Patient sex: F
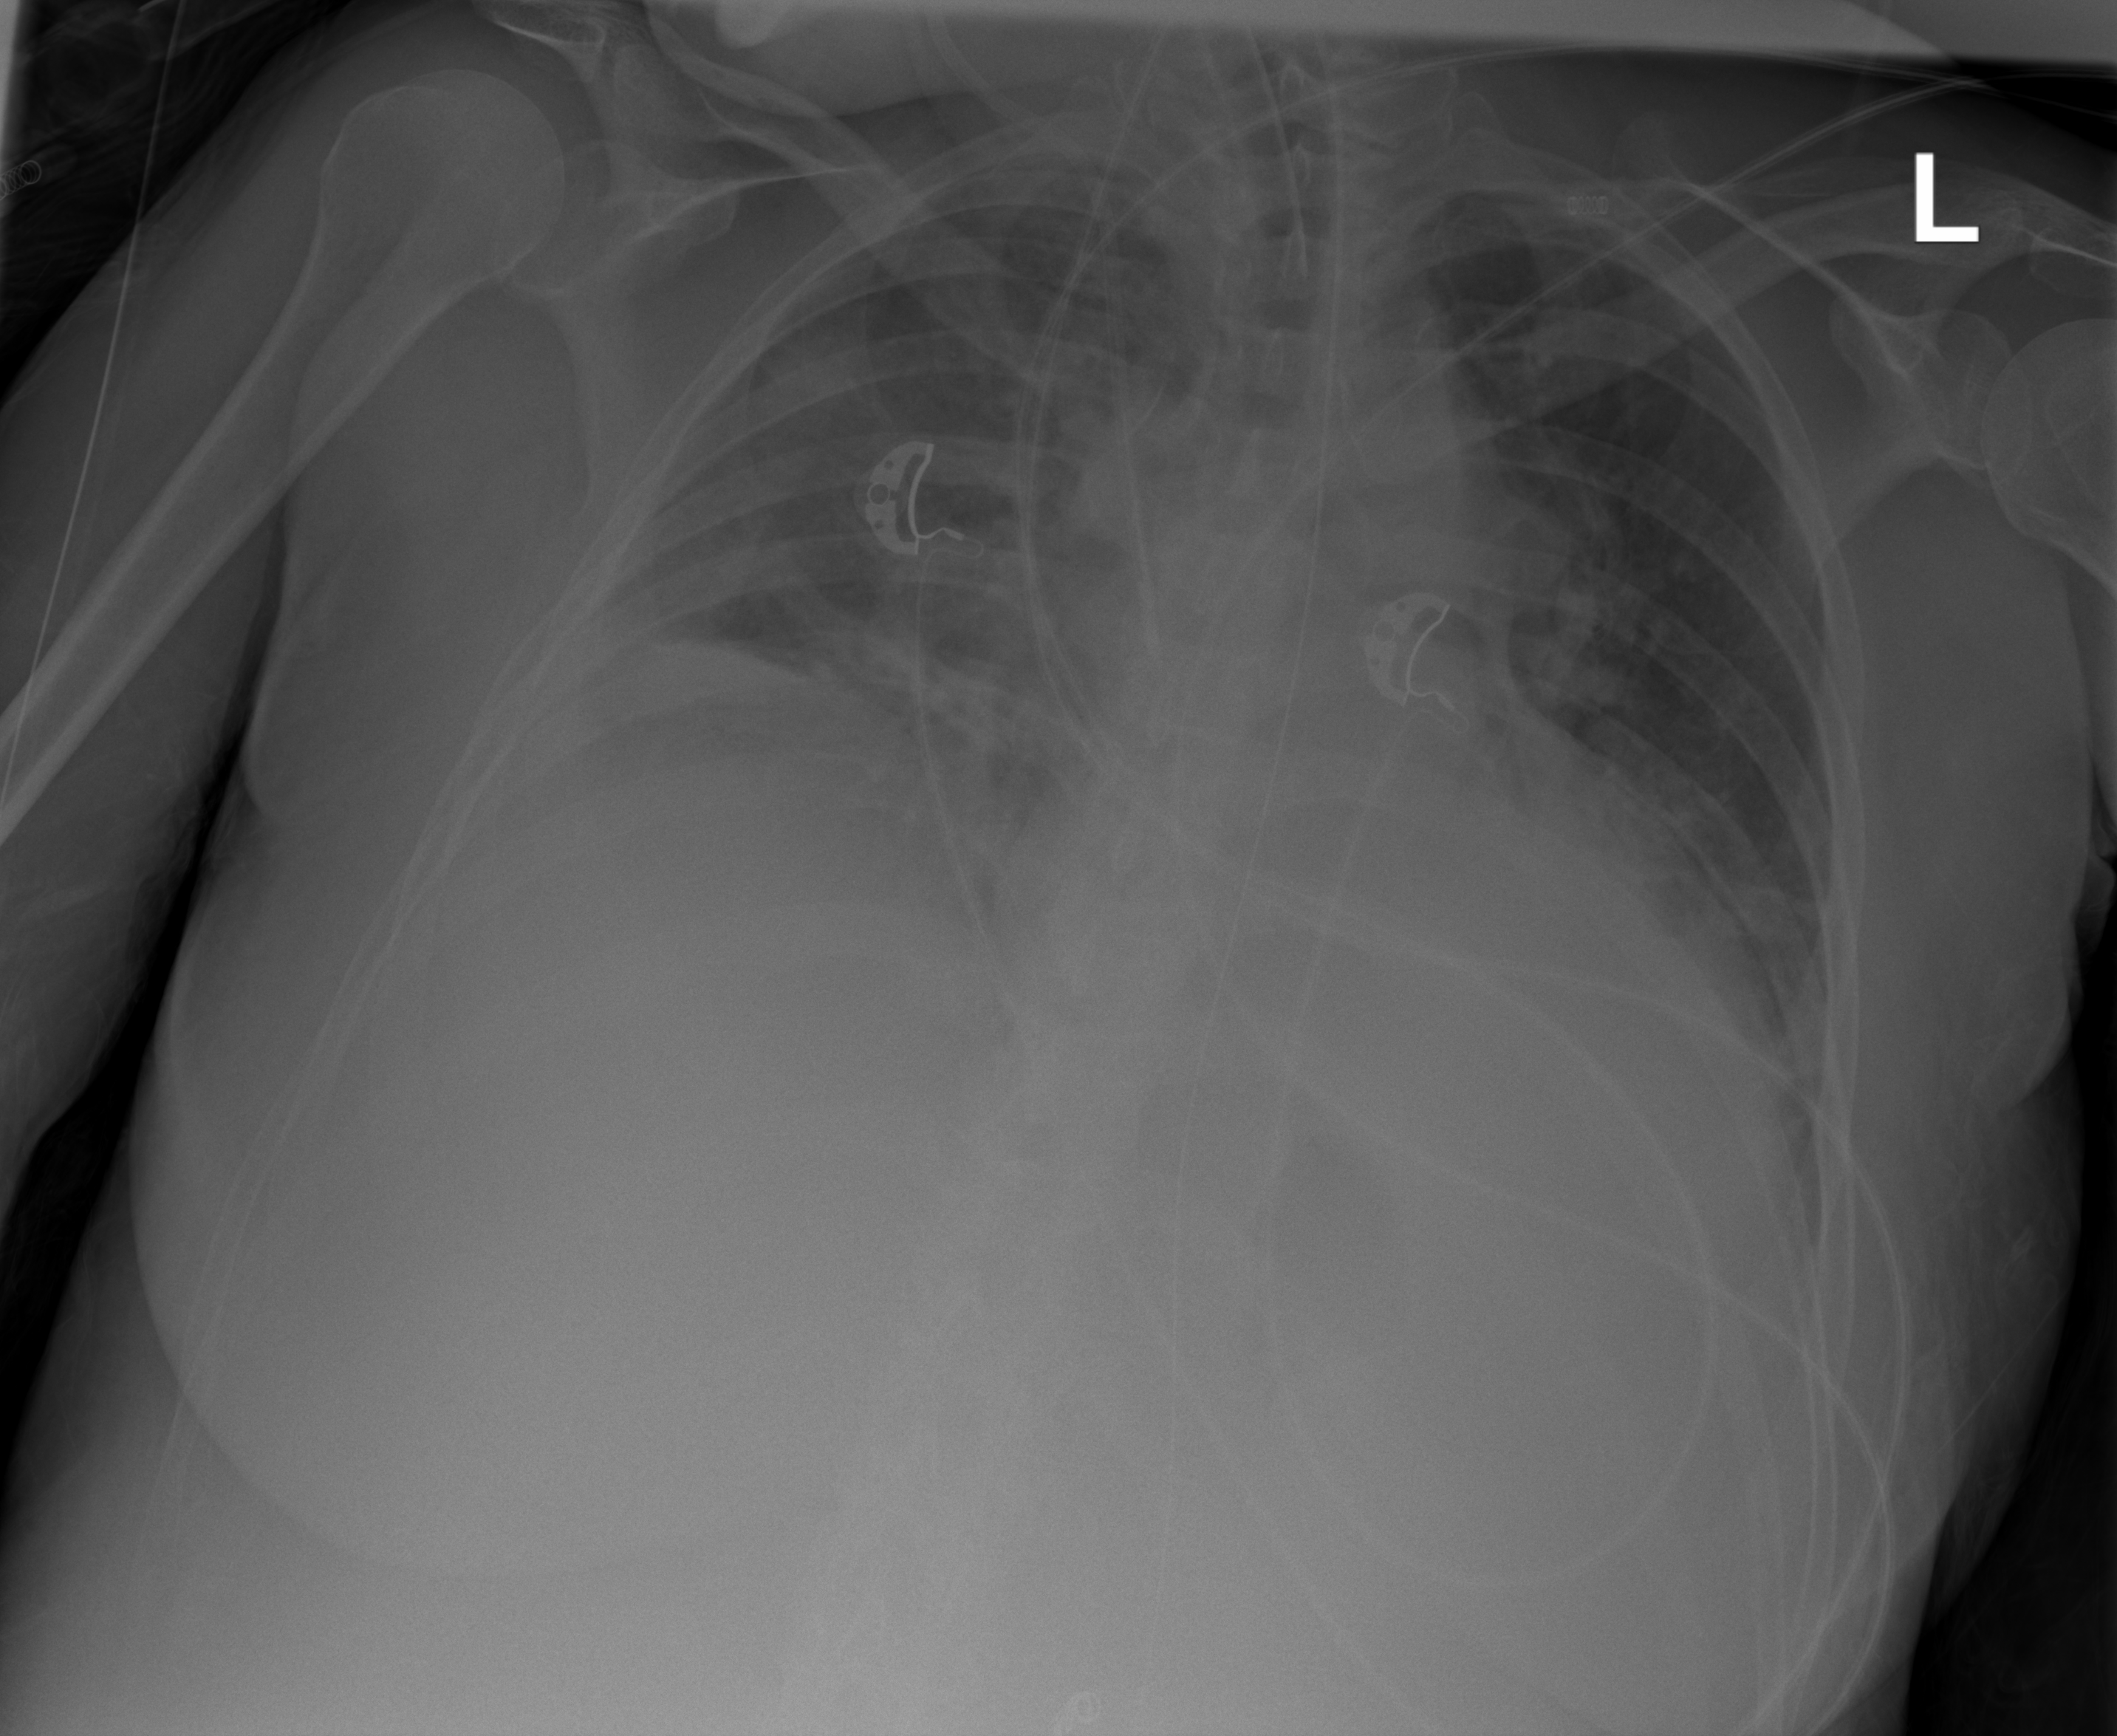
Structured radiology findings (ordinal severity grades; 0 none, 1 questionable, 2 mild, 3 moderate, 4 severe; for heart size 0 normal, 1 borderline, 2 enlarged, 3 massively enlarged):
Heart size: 2
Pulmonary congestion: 2
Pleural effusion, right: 3
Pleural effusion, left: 2
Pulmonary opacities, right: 2
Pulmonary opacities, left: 0
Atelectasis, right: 3
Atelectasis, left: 2